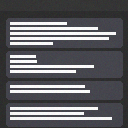
Screen state: on